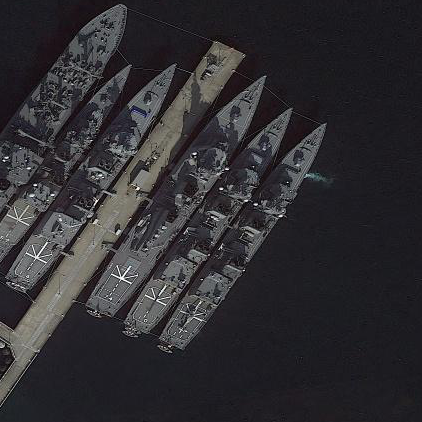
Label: cruiser